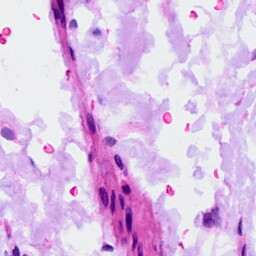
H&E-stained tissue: Ovarian